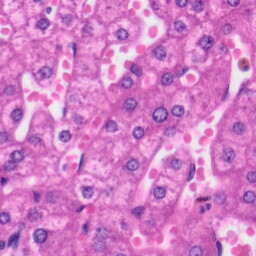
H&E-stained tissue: Liver